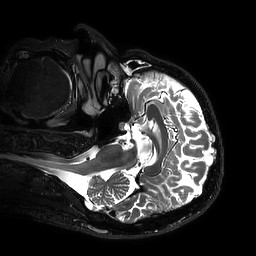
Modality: T2w
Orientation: axial
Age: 33
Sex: male
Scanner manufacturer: philips
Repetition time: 2.5 s
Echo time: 0.331 s